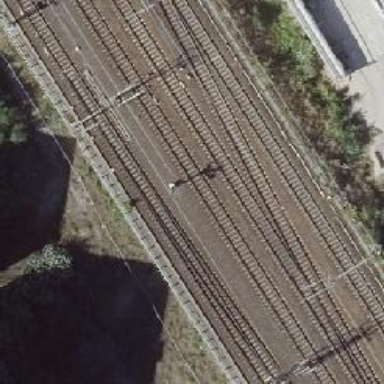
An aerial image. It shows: Railway signal.